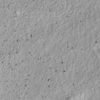
Label: not_dusty